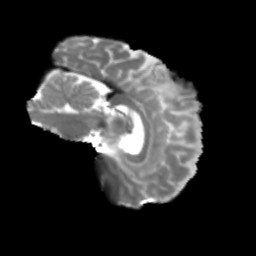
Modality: T2w
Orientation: sagittal
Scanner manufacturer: siemens
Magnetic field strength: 3 T
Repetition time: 4 s
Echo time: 0.0594 s